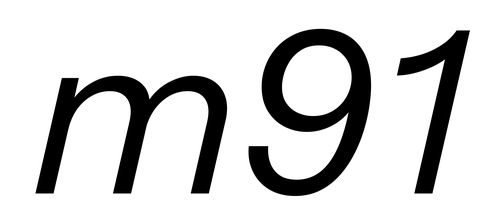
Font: InstrumentSans-Italic_Italic